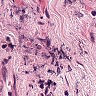
Metastatic tissue present: yes